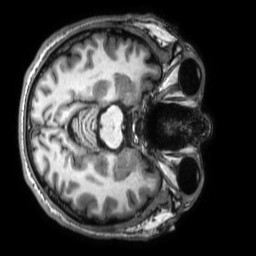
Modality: T1w
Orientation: axial
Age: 41
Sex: male
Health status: healthy
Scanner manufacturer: philips
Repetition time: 0.009 s
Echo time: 0.004 s